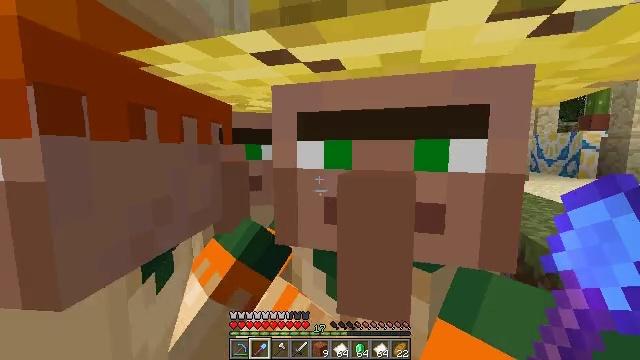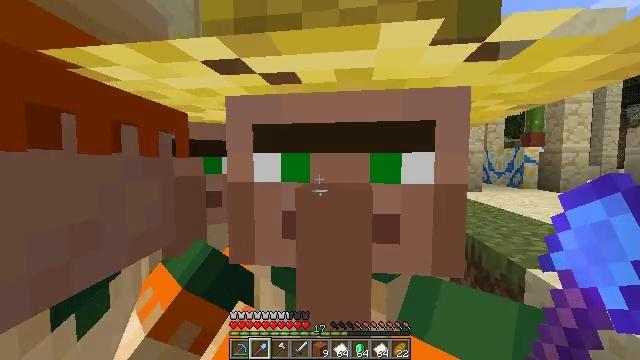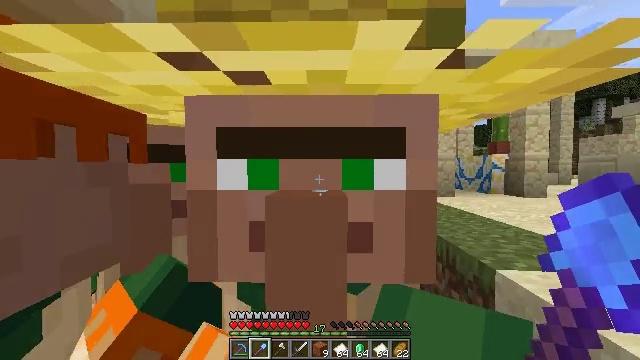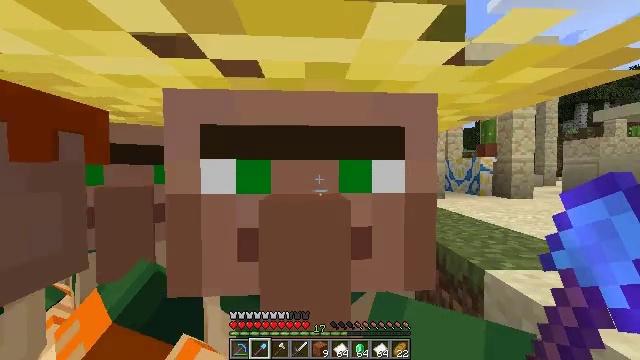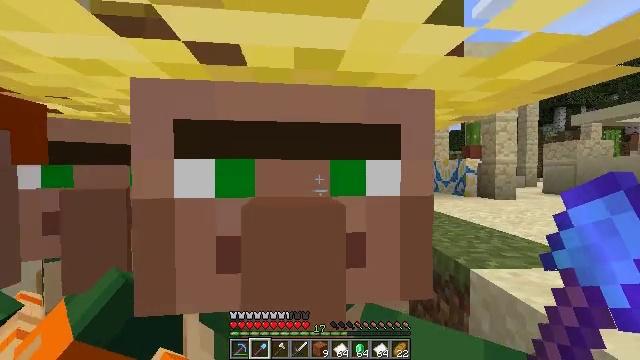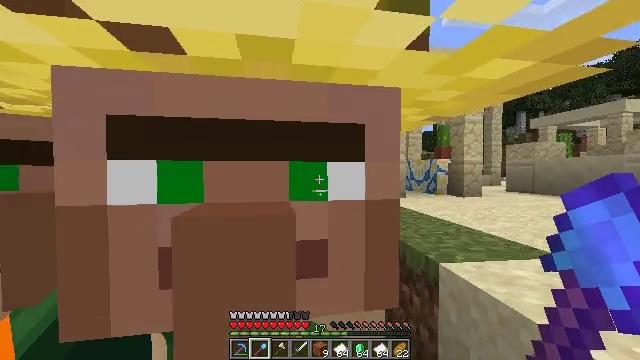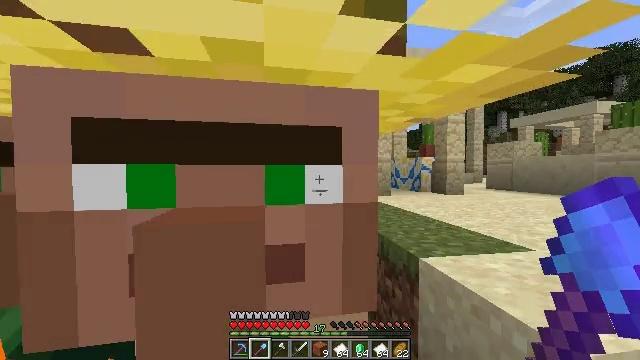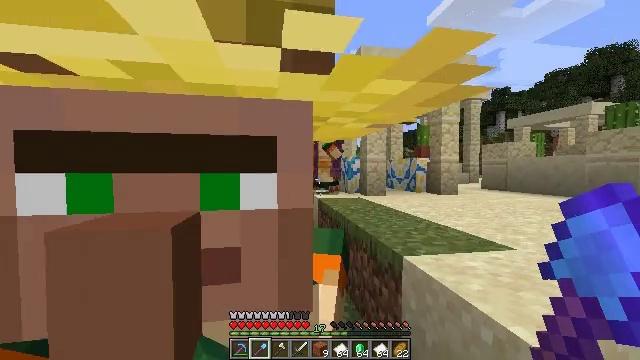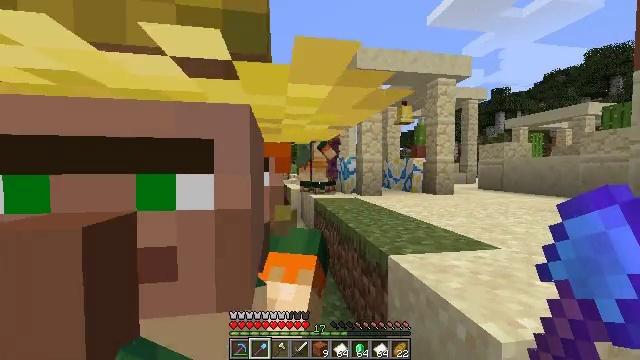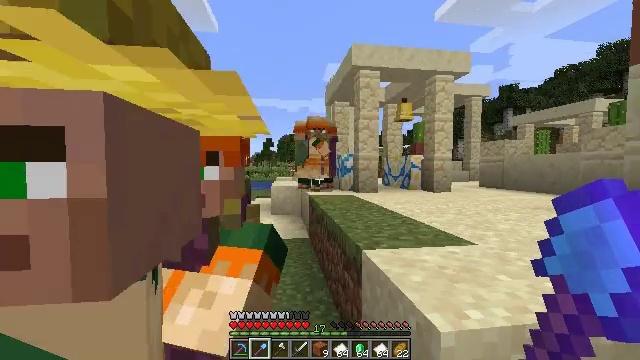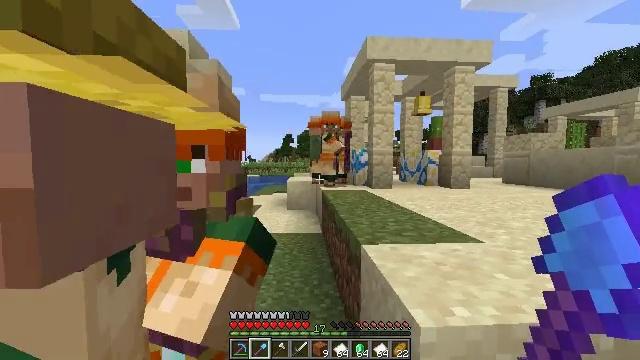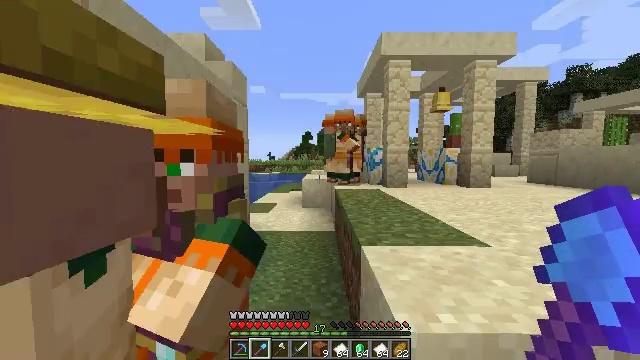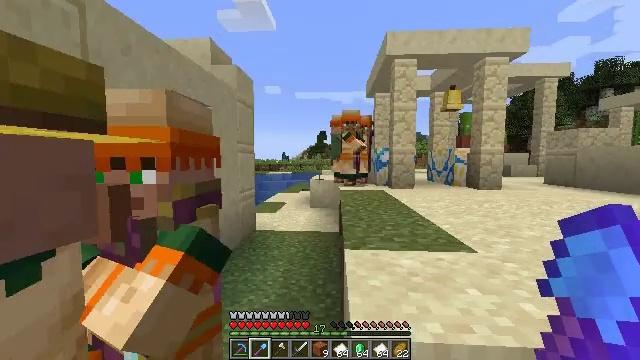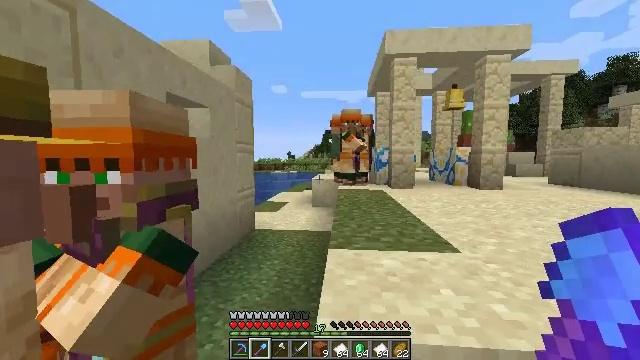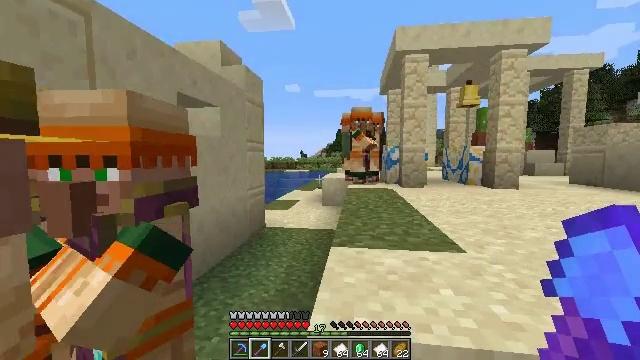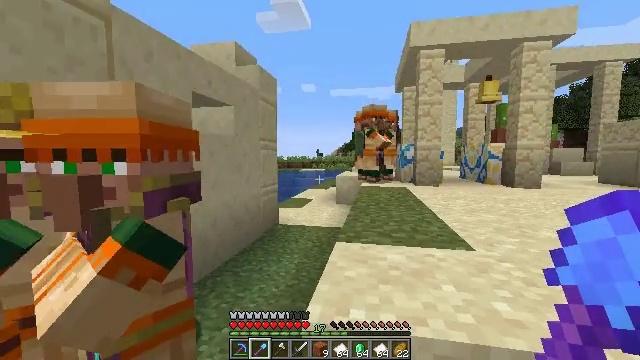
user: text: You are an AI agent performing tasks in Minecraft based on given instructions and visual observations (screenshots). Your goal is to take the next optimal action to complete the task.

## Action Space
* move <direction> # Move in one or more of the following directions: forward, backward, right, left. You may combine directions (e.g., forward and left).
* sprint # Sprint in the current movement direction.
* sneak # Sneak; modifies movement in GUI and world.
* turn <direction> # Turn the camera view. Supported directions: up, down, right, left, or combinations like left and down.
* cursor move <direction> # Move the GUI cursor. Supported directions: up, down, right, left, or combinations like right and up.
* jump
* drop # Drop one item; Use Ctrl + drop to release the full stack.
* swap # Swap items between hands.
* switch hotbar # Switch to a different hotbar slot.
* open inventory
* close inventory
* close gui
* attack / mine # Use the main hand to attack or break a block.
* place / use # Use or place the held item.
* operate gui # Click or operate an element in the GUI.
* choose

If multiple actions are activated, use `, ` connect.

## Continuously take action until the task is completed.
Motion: motion action
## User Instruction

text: Break the mature wheat plants.
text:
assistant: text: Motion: turn right and up
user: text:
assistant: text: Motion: turn right and up
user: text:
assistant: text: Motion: turn right
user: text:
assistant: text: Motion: turn right
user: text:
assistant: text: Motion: turn right
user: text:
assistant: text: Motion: turn right
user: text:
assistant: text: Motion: move right
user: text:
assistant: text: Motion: move right
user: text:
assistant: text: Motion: move right, turn left
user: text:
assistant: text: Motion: move right, turn left
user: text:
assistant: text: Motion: move right, turn left
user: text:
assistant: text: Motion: move right, turn left
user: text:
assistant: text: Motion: turn left
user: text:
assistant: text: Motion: turn left
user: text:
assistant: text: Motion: turn left
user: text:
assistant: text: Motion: turn left
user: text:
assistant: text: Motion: turn left
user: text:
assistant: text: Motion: turn left
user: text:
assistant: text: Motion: turn left
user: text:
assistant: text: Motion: turn left
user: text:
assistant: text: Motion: no_op
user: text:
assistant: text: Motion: use / place
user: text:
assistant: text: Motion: use / place
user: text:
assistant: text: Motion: use / place
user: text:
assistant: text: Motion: no_op
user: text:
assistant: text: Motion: no_op
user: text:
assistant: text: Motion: open gui
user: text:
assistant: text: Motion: no_op
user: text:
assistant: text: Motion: no_op
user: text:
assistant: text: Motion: no_op